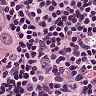
Metastatic tissue present: yes